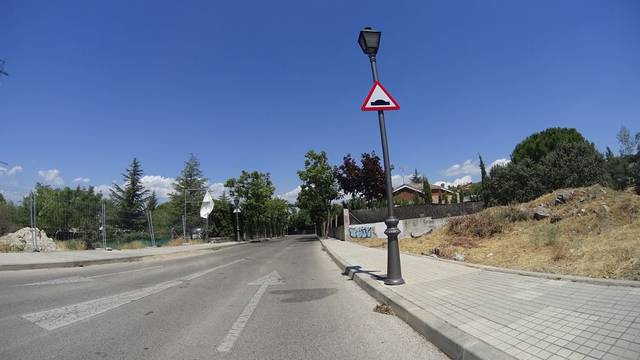
Region: Spain
Coordinates: 40.579, -3.948